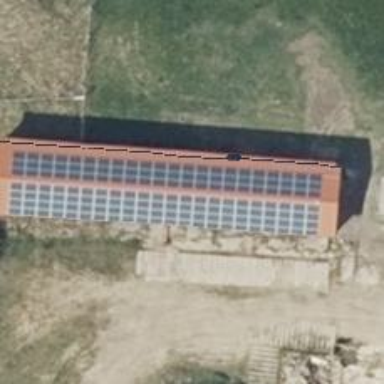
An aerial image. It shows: Solar power generator using photovoltaic panels.